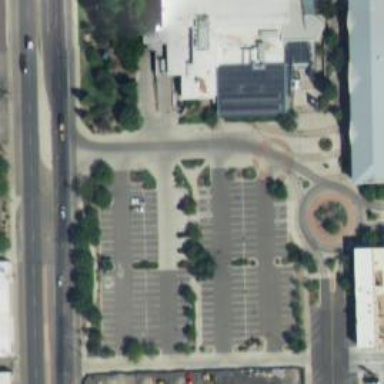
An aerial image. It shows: Parking space.